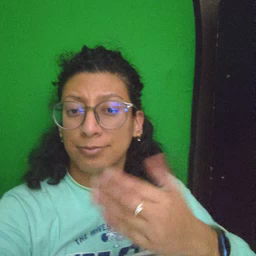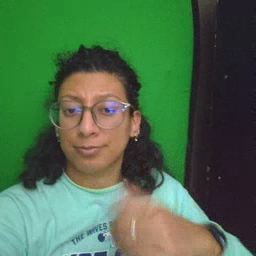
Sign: story